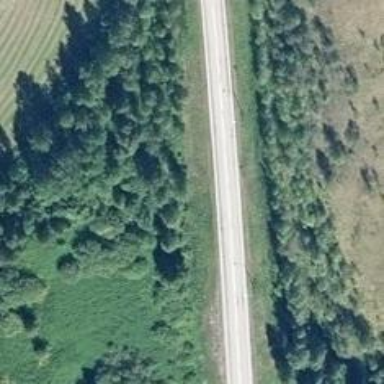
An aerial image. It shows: Secondary road with asphalt surface.